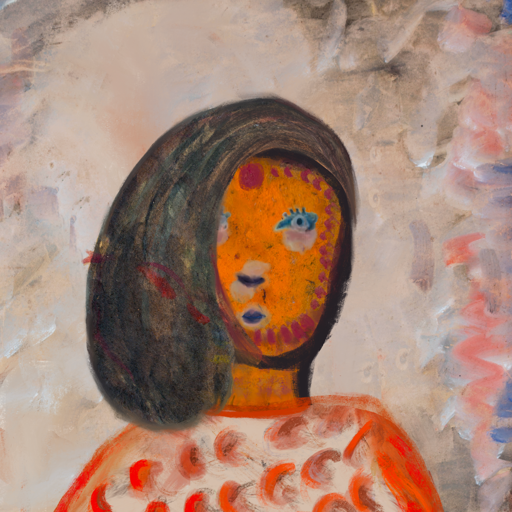
Background: Roy_Bahadur, Head And Neck Front: Doll, Face Front: Hill_Girl, Bust: Rupkatha, Hair Front: Gypsy_Mother, Head Accessory: Blank, Second Necklace: Blank, Necklace: Blank, Baby: Blank